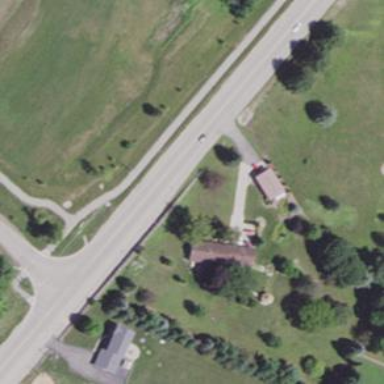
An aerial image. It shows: Driveway.